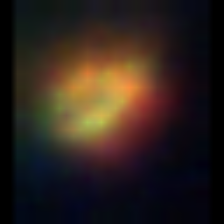
Taxon: NanoPlankton
Group: Other